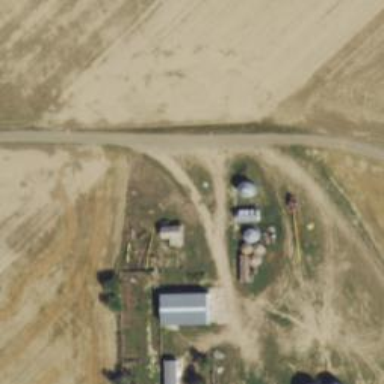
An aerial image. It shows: Silo.